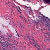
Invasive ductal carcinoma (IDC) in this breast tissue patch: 0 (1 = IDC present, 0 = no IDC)